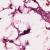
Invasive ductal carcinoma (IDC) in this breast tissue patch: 1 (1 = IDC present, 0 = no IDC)